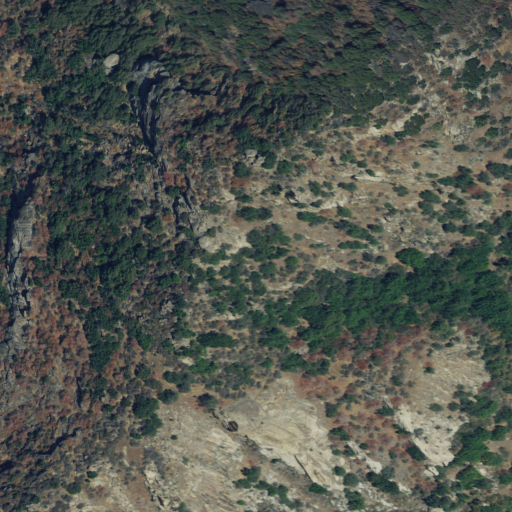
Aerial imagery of mountain in California named Horn Mountain containing shrub, evergreen forest, and grassland